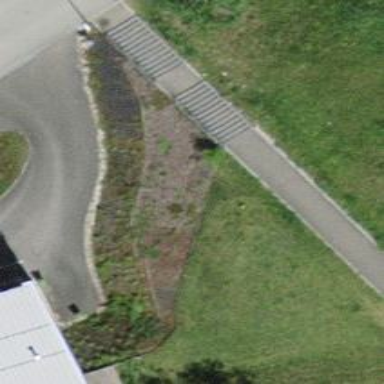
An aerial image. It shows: Road with steps.